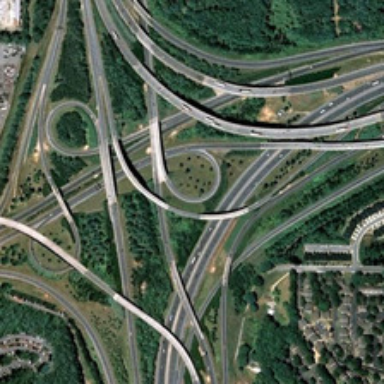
Many green trees are near a complicated viaduct .